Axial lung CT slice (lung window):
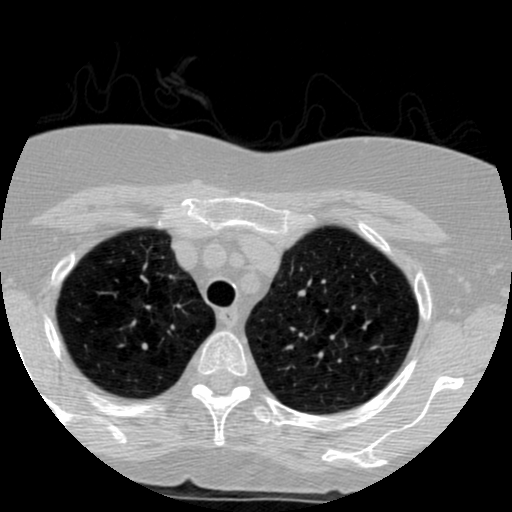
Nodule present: no